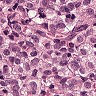
Metastatic tissue present: yes